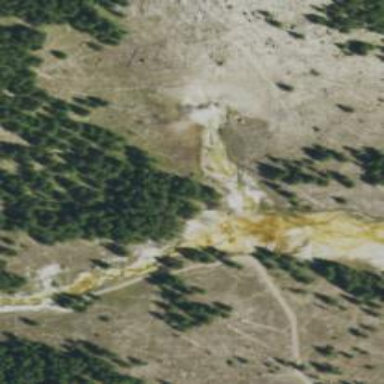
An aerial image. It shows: Natural geyser.